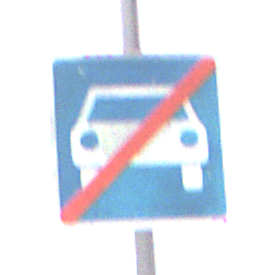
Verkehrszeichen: EndeKraftfahrstrasse
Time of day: Midday
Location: Outdoor (RoadRail)
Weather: Overcast
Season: NotSpecified
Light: Natural